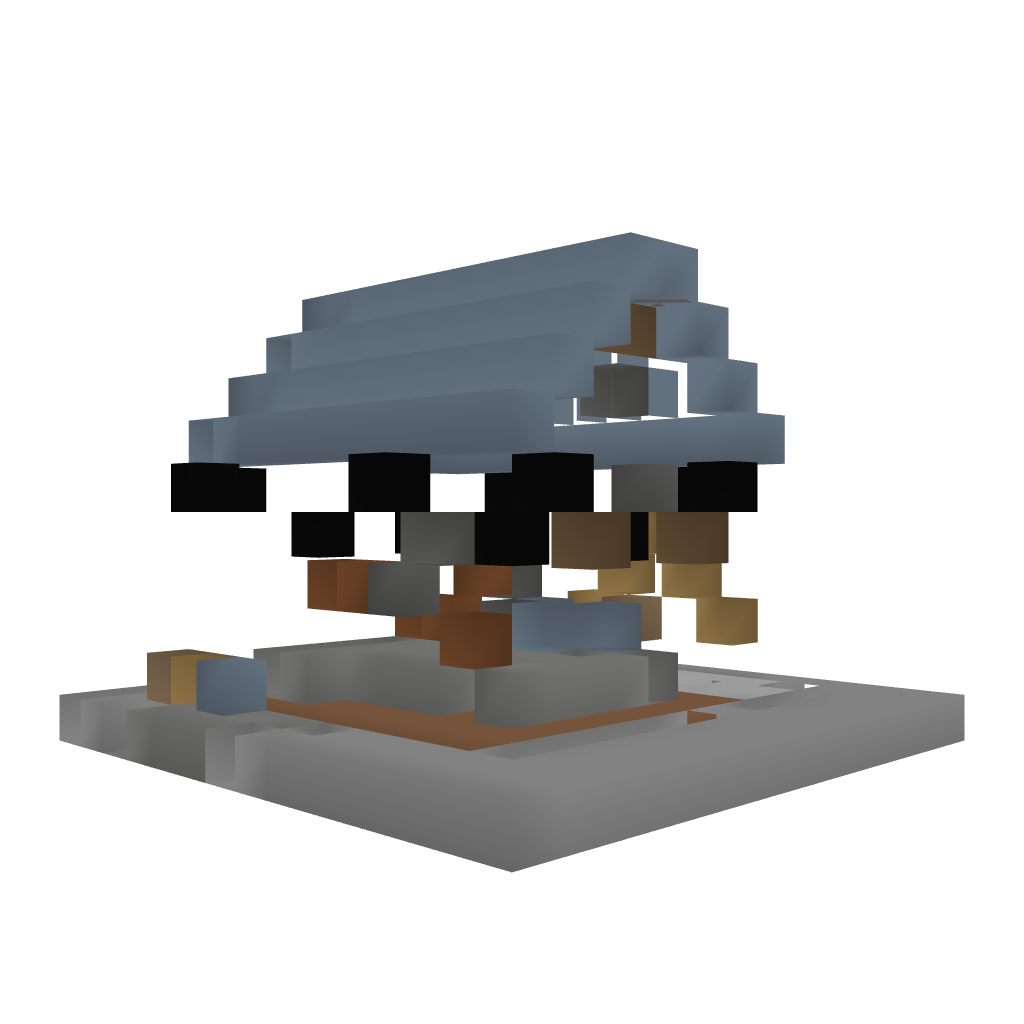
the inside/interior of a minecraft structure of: Watermill